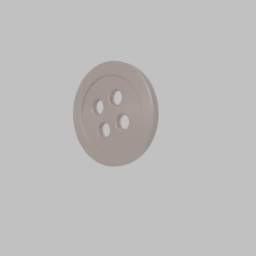
Label: people